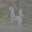
Label: 4